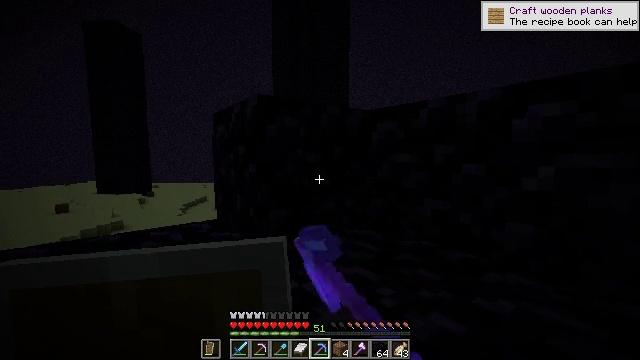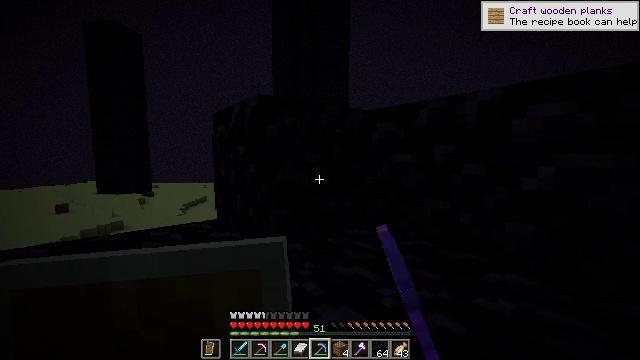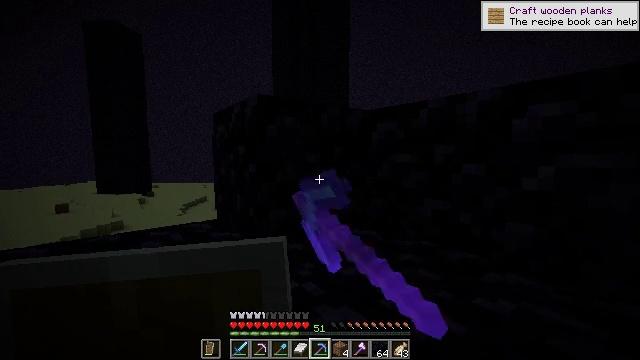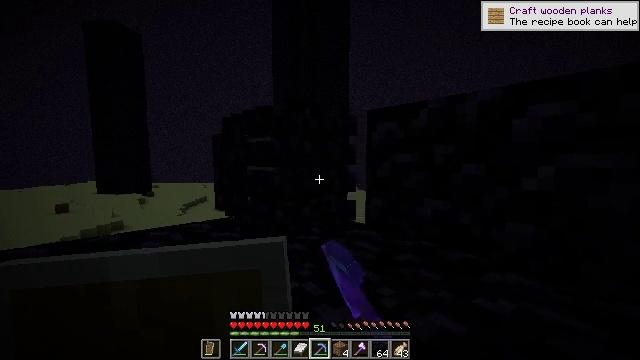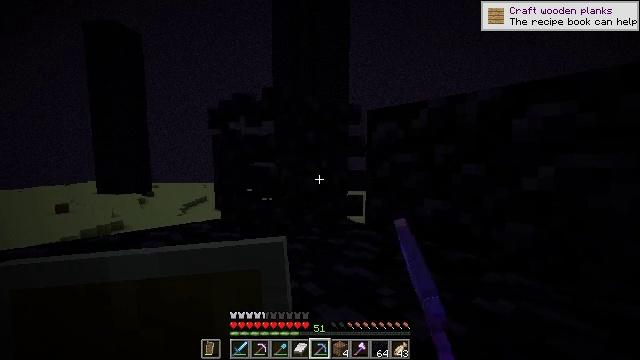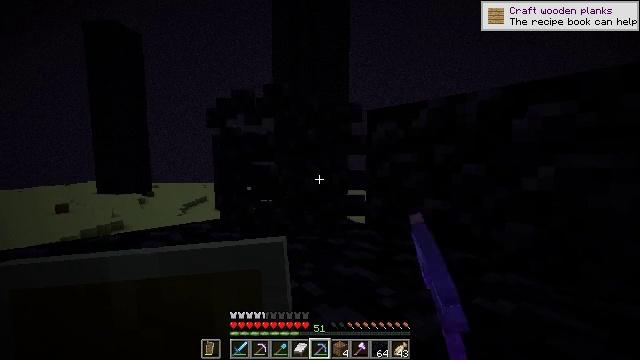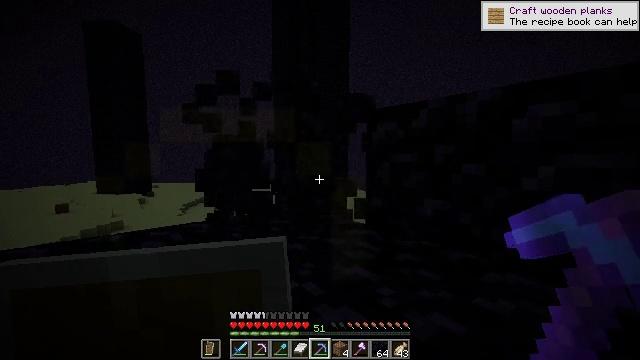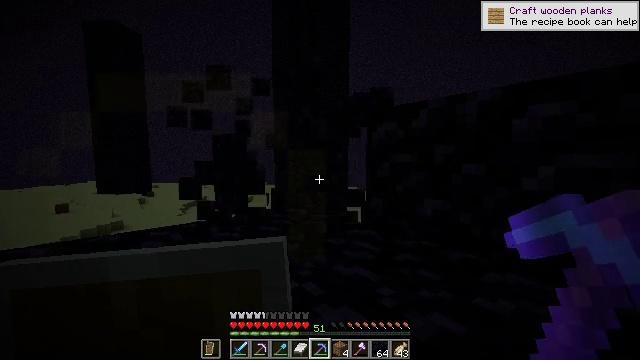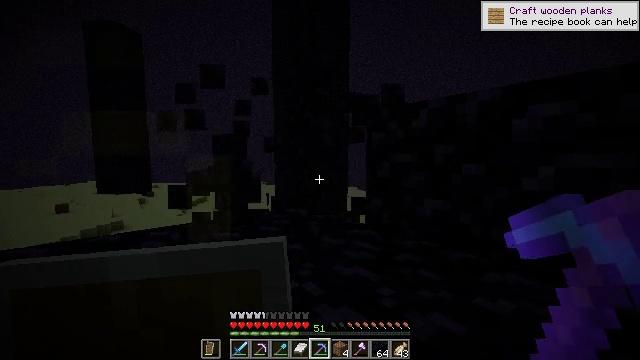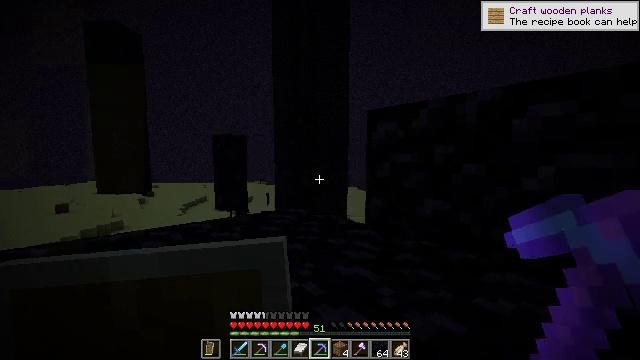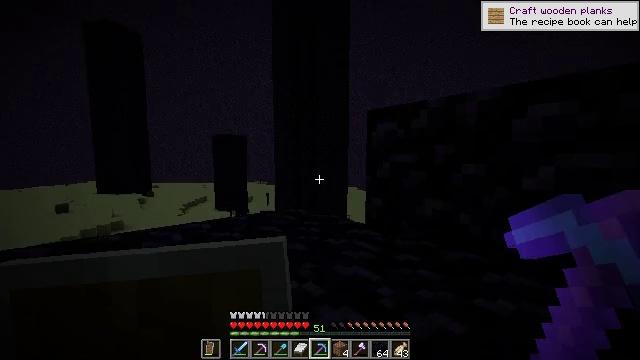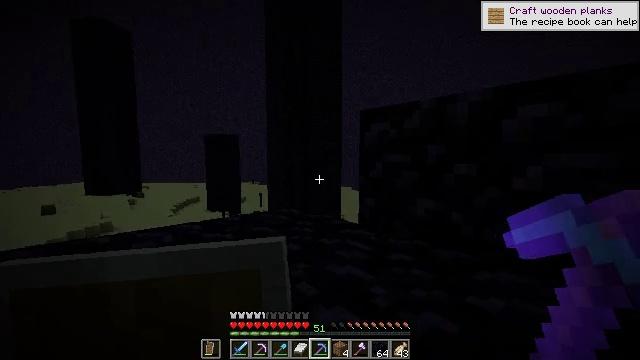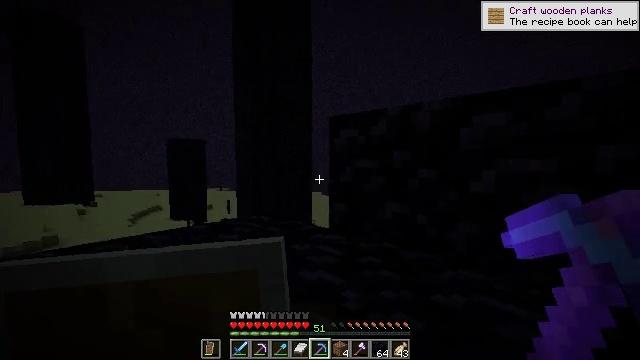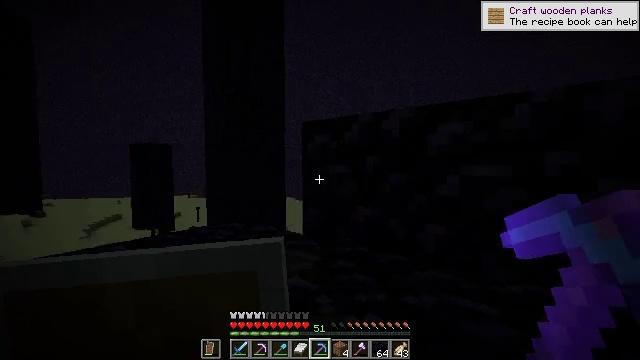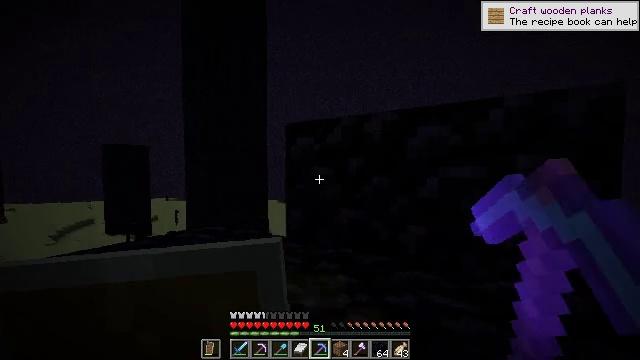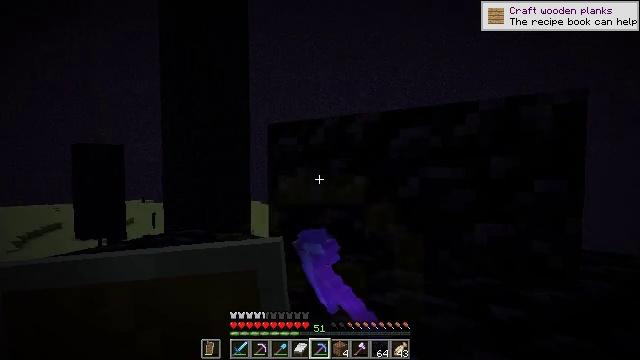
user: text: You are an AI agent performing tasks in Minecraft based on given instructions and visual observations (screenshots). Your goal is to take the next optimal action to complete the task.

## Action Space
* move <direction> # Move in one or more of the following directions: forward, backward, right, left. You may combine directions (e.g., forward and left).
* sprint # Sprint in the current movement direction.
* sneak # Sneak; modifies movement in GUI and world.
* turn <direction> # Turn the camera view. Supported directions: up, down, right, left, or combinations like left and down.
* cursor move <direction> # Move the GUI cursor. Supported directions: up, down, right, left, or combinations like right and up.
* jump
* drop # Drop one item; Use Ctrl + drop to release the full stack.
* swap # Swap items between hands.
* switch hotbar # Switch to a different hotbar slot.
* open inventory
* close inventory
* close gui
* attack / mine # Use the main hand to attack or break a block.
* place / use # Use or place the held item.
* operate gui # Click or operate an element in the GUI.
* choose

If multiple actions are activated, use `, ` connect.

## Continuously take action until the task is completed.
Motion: motion action
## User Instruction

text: Break the obsidian using a diamond or netherite pickaxe.
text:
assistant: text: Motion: attack / mine
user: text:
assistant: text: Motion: attack / mine
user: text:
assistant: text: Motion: attack / mine
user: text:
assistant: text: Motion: attack / mine
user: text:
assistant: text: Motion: attack / mine
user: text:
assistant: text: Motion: attack / mine
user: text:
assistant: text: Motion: attack / mine
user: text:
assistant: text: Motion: attack / mine
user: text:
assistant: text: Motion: attack / mine
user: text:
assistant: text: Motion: attack / mine
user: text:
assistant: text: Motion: turn right, attack / mine
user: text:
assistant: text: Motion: turn right and up, attack / mine
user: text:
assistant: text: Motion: turn right and up, attack / mine
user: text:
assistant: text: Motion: turn right, attack / mine
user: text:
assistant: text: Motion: turn right, attack / mine
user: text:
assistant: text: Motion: turn right, attack / mine
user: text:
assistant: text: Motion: attack / mine
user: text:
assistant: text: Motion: attack / mine
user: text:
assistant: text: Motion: attack / mine
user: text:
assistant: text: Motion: attack / mine
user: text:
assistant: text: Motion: attack / mine
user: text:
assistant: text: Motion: attack / mine
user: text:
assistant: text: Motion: attack / mine
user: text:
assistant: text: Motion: attack / mine
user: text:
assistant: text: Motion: attack / mine
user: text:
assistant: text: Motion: attack / mine
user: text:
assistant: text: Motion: attack / mine
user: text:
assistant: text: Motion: attack / mine
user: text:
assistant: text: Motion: attack / mine
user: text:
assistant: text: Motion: attack / mine